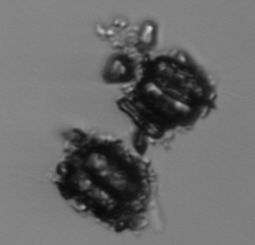
Label: Thalassiosira_TAG_external_detritus